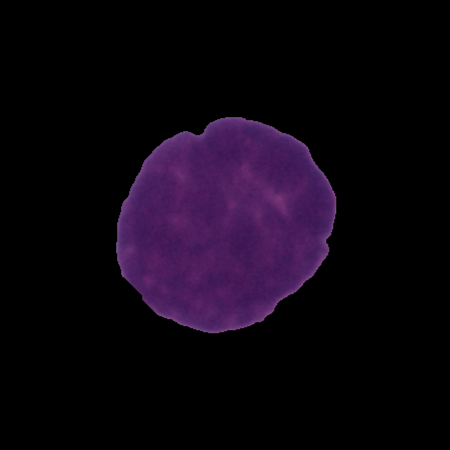
Label: cancer